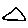
Label: triangle